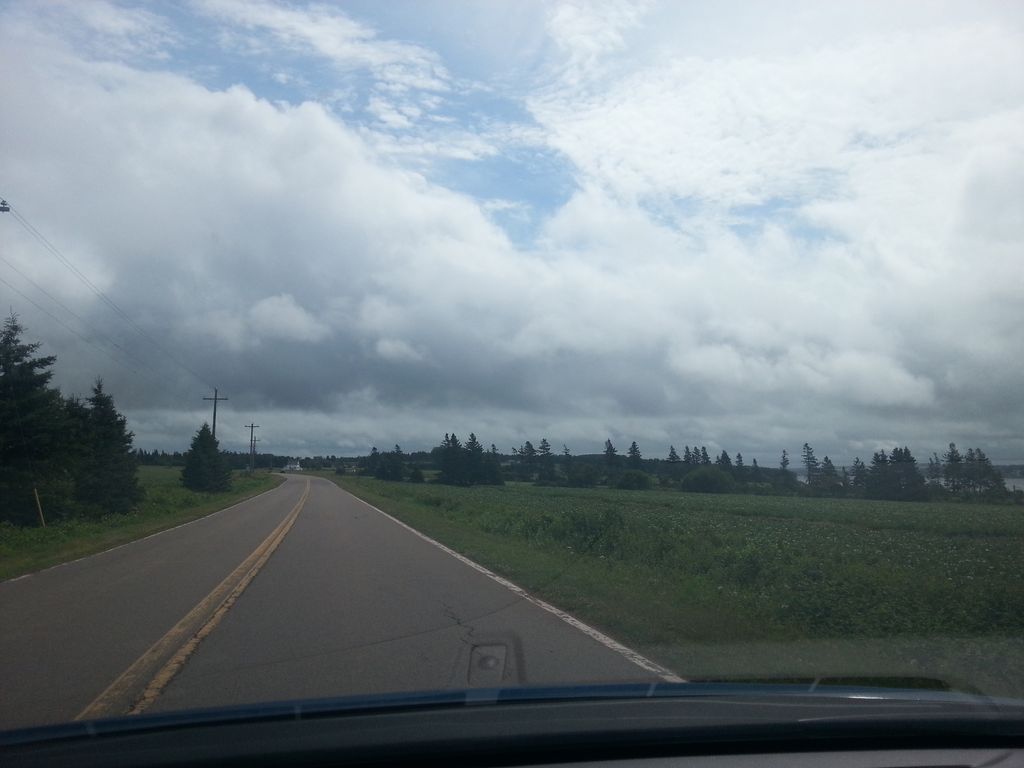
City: charlottetown